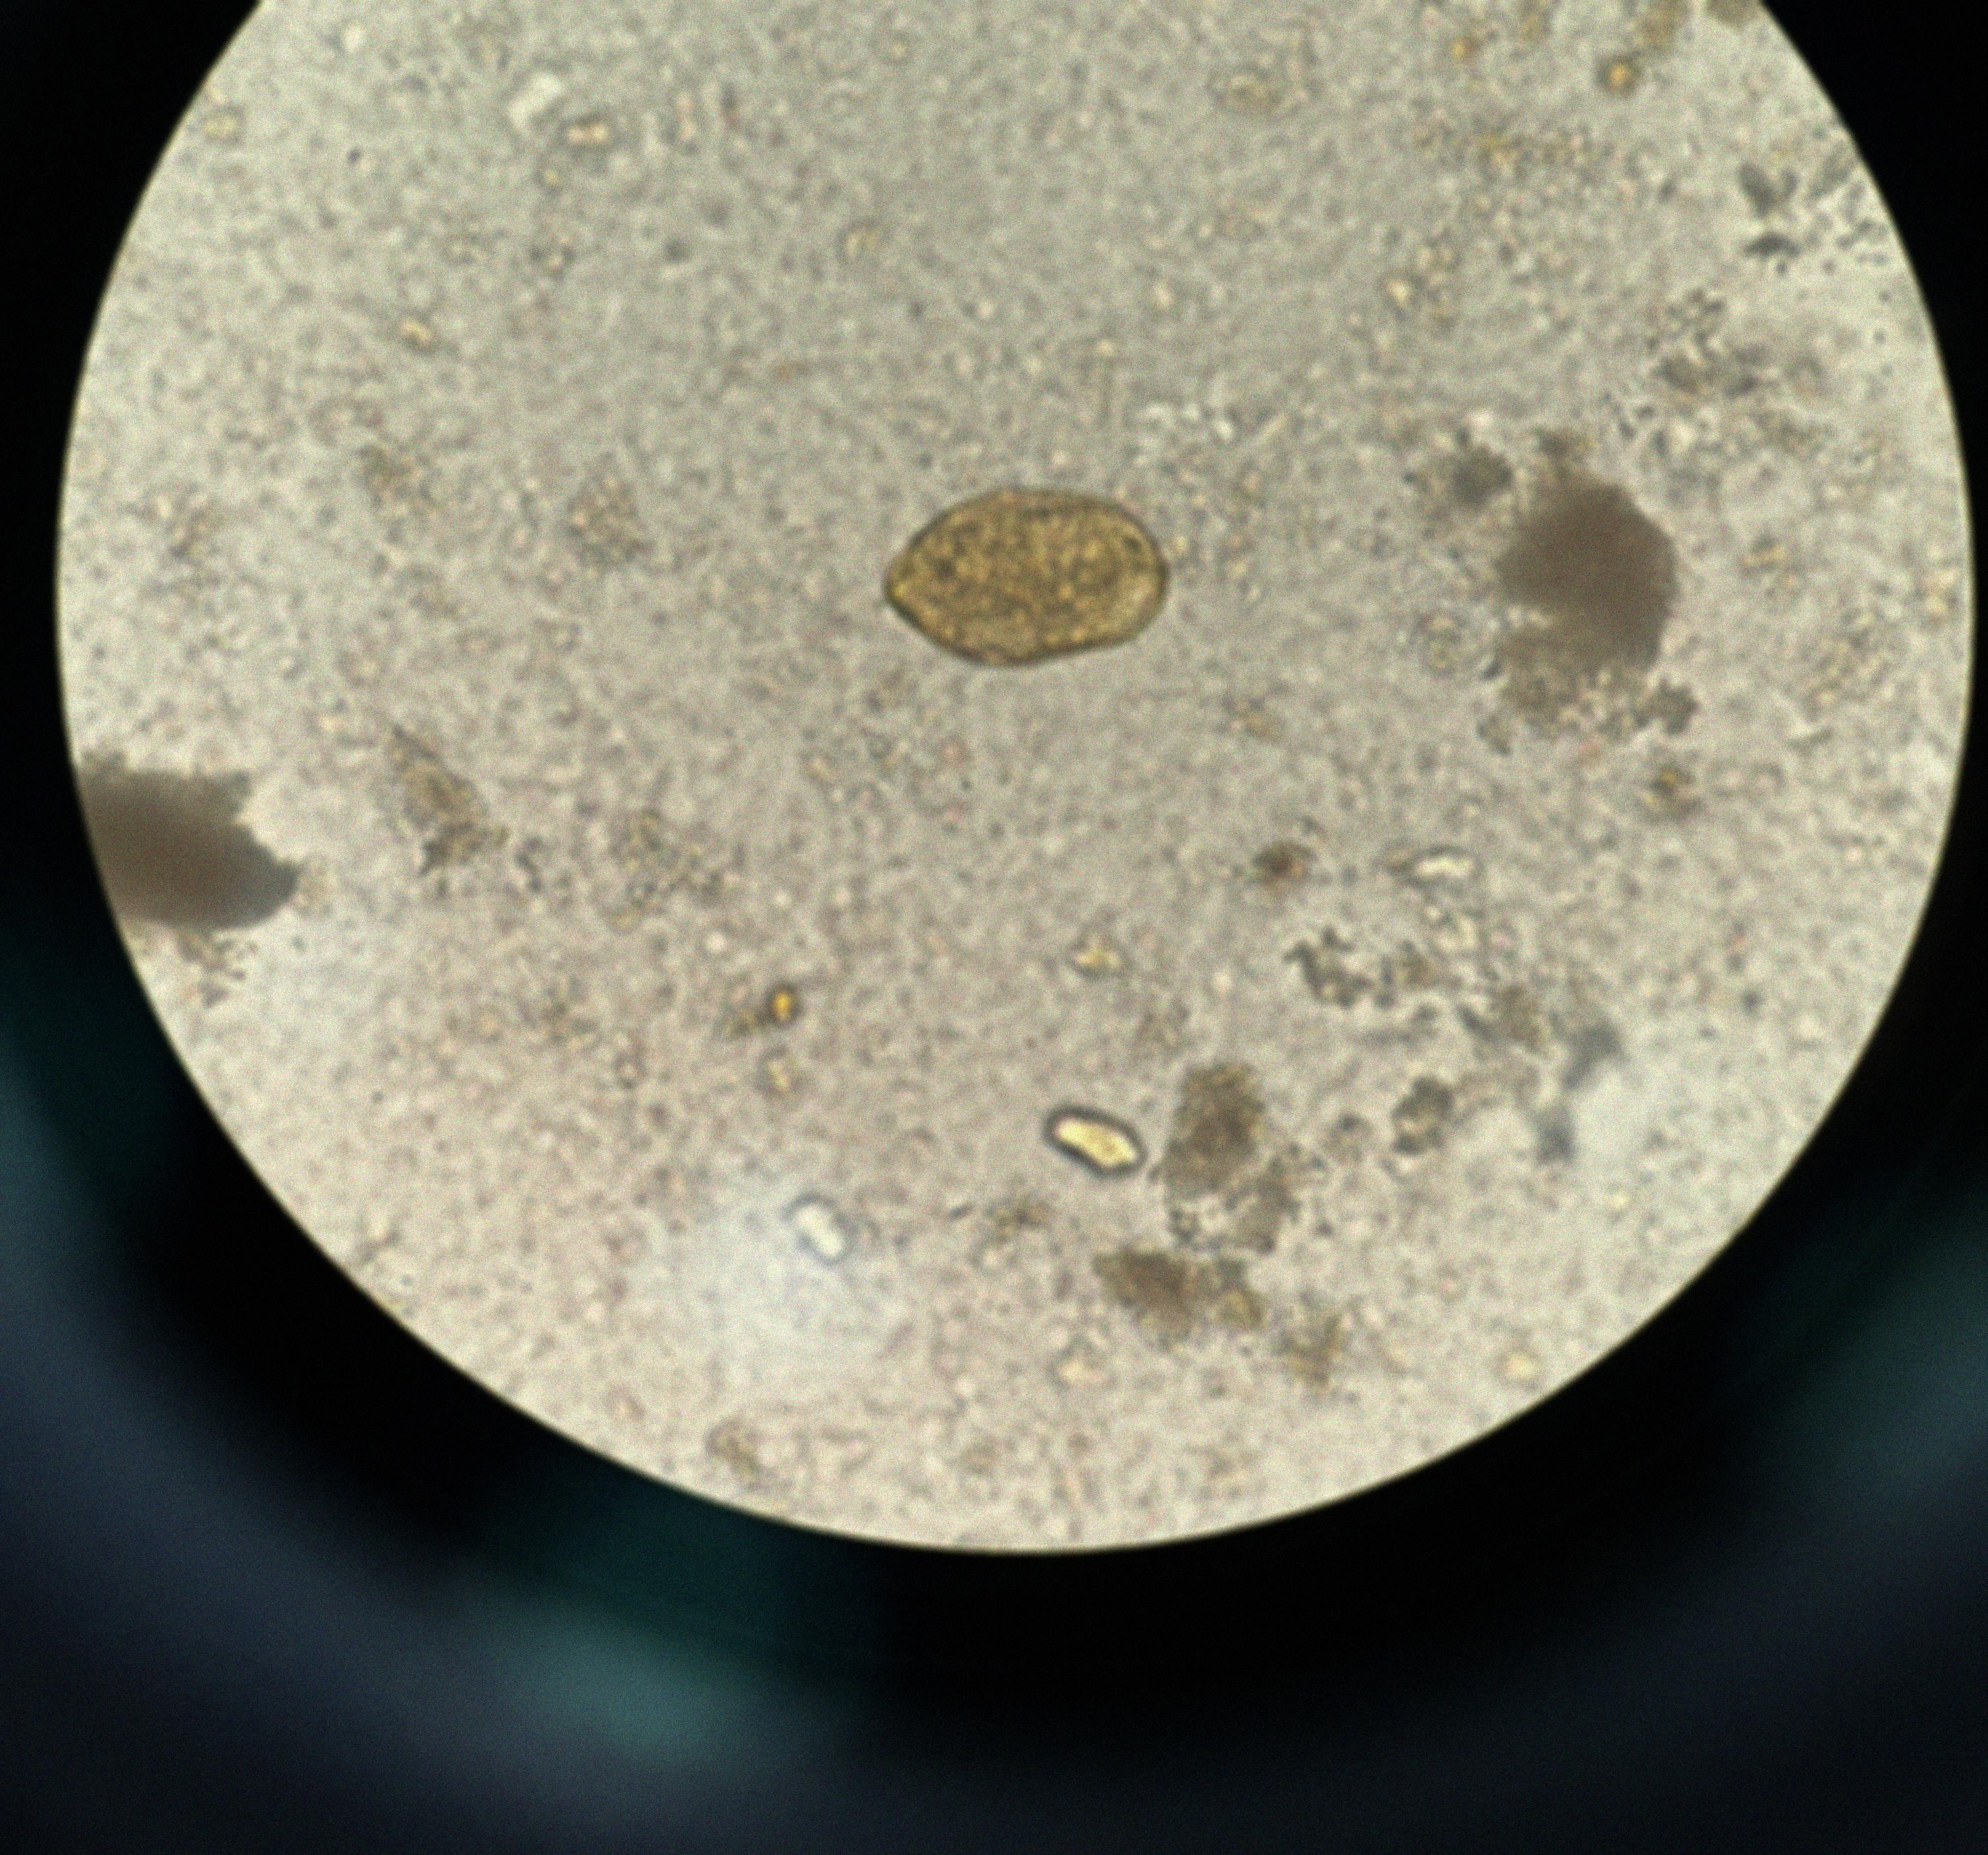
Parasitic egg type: Paragonimus spp